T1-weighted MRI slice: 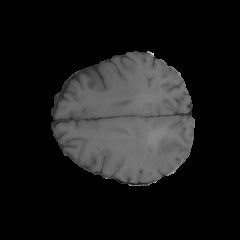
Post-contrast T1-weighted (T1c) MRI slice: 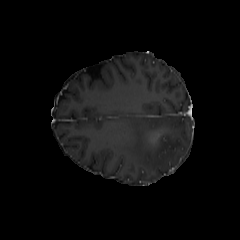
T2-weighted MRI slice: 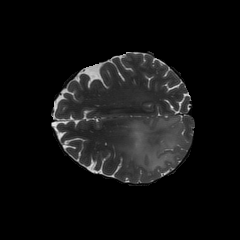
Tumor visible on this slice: yes